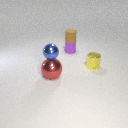
small purple rubber cylinder to the right of large red metal sphere